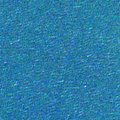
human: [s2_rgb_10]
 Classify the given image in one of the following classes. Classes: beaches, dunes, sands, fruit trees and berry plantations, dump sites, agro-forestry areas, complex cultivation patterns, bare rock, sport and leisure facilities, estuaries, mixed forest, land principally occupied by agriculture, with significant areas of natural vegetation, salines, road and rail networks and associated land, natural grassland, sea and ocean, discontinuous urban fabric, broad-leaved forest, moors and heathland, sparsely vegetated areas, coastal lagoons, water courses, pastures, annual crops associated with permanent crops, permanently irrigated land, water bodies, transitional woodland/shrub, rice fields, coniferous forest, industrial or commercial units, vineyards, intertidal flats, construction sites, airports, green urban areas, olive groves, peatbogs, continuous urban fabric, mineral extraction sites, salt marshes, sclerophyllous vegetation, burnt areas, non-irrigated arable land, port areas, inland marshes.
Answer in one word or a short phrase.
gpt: sea and ocean